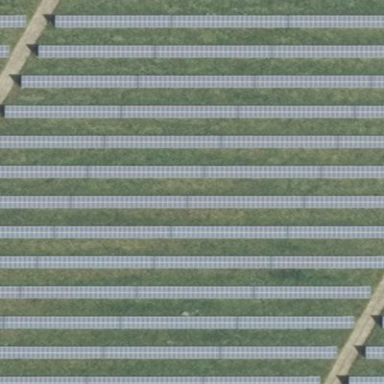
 consisting of solar photovoltaic panels."